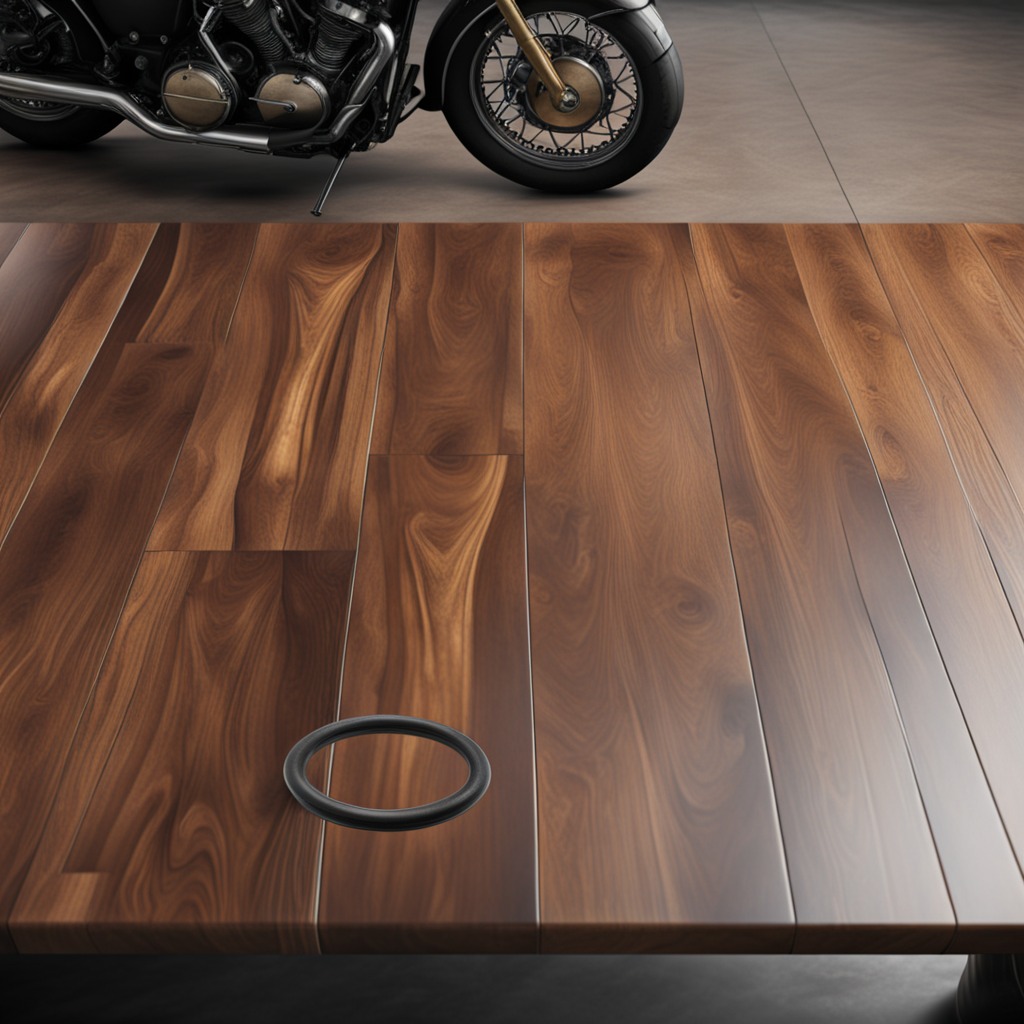
A rubber O-ring lies on the wooden table.